Question:
I have a table 'PersonalInformation' in SQL Server 2008. In this table there is a column 'CreateDate' which stores the date for inserted record. Now I want to search record from table according to date. My search string is like 'Month-Year' and 'CreateDate' is stored using 'GETDATE()' function of SQL Server.
If I search using the format 'Month-Year', e.g. 'March-2012' I want the month and year which match with table record is displayed and also record inserted before 'March-2012' also displayed.
How could I achieve this?
Thanks in advance.
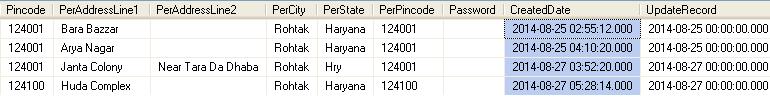
Answer: use <URL> function
'''
select DATEPART(MM,'March 2012') --> 3
select DATEPART(YYYY,'March 2012')--> 2012
'''
so in your query search for
'''
select * from table where DATEPART("MM" CreatedDate) = DATEPART(MM,'March 2012') AND DATEPART("YYY" CreatedDate) = DATEPART(YYY,'March 2012')
'''
in this way you can check = or >= as you want.
Note that my input is 'March 2012' and not 'March-2012'.
For replace string use <URL> function int his way
'''
REPLACE('March-2012','-',' ')
'''
to search before your input date
'''
select * from table where (DATEPART("MM" CreatedDate) <= DATEPART(MM,'March 2012') AND DATEPART("YYY" CreatedDate) = DATEPART(YYY,'March 2012') OR (DATEPART("YYY" CreatedDate) < DATEPART(YYY,'March 2012')))
'''
to search after your input date
'''
select * from table where (DATEPART("MM" CreatedDate) > DATEPART(MM,'March 2012') AND DATEPART("YYY" CreatedDate) = DATEPART(YYY,'March 2012') OR (DATEPART("YYY" CreatedDate) > DATEPART(YYY,'March 2012')))
'''